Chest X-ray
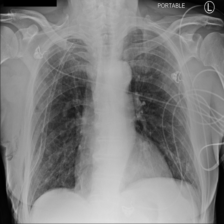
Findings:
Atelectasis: negative
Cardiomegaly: negative
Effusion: negative
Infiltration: negative
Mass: negative
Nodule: negative
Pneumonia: negative
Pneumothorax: positive
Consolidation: negative
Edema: negative
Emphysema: negative
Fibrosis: negative
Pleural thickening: negative
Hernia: negative